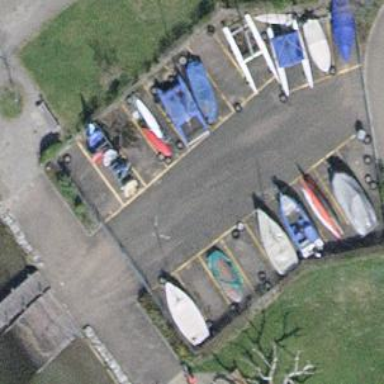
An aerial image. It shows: Boat storage facility.